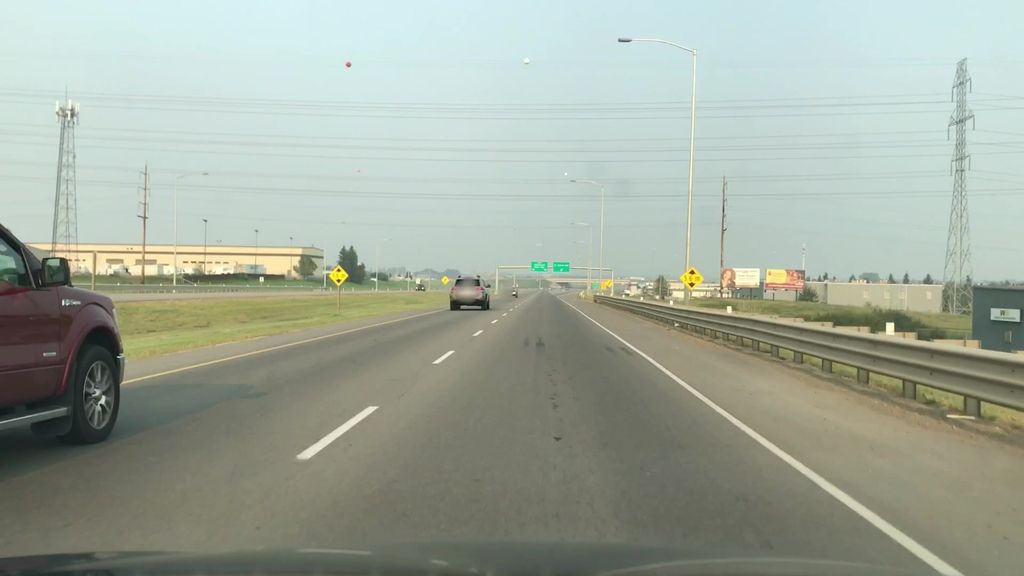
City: edmonton